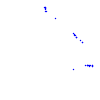
Particle: proton